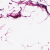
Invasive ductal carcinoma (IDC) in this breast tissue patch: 0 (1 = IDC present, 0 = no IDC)